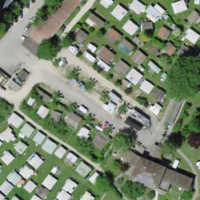
EUNIS habitat code: 53
Species observed at this site:
Prunella vulgaris
Clematis vitalba
Humulus lupulus